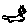
Label: cat